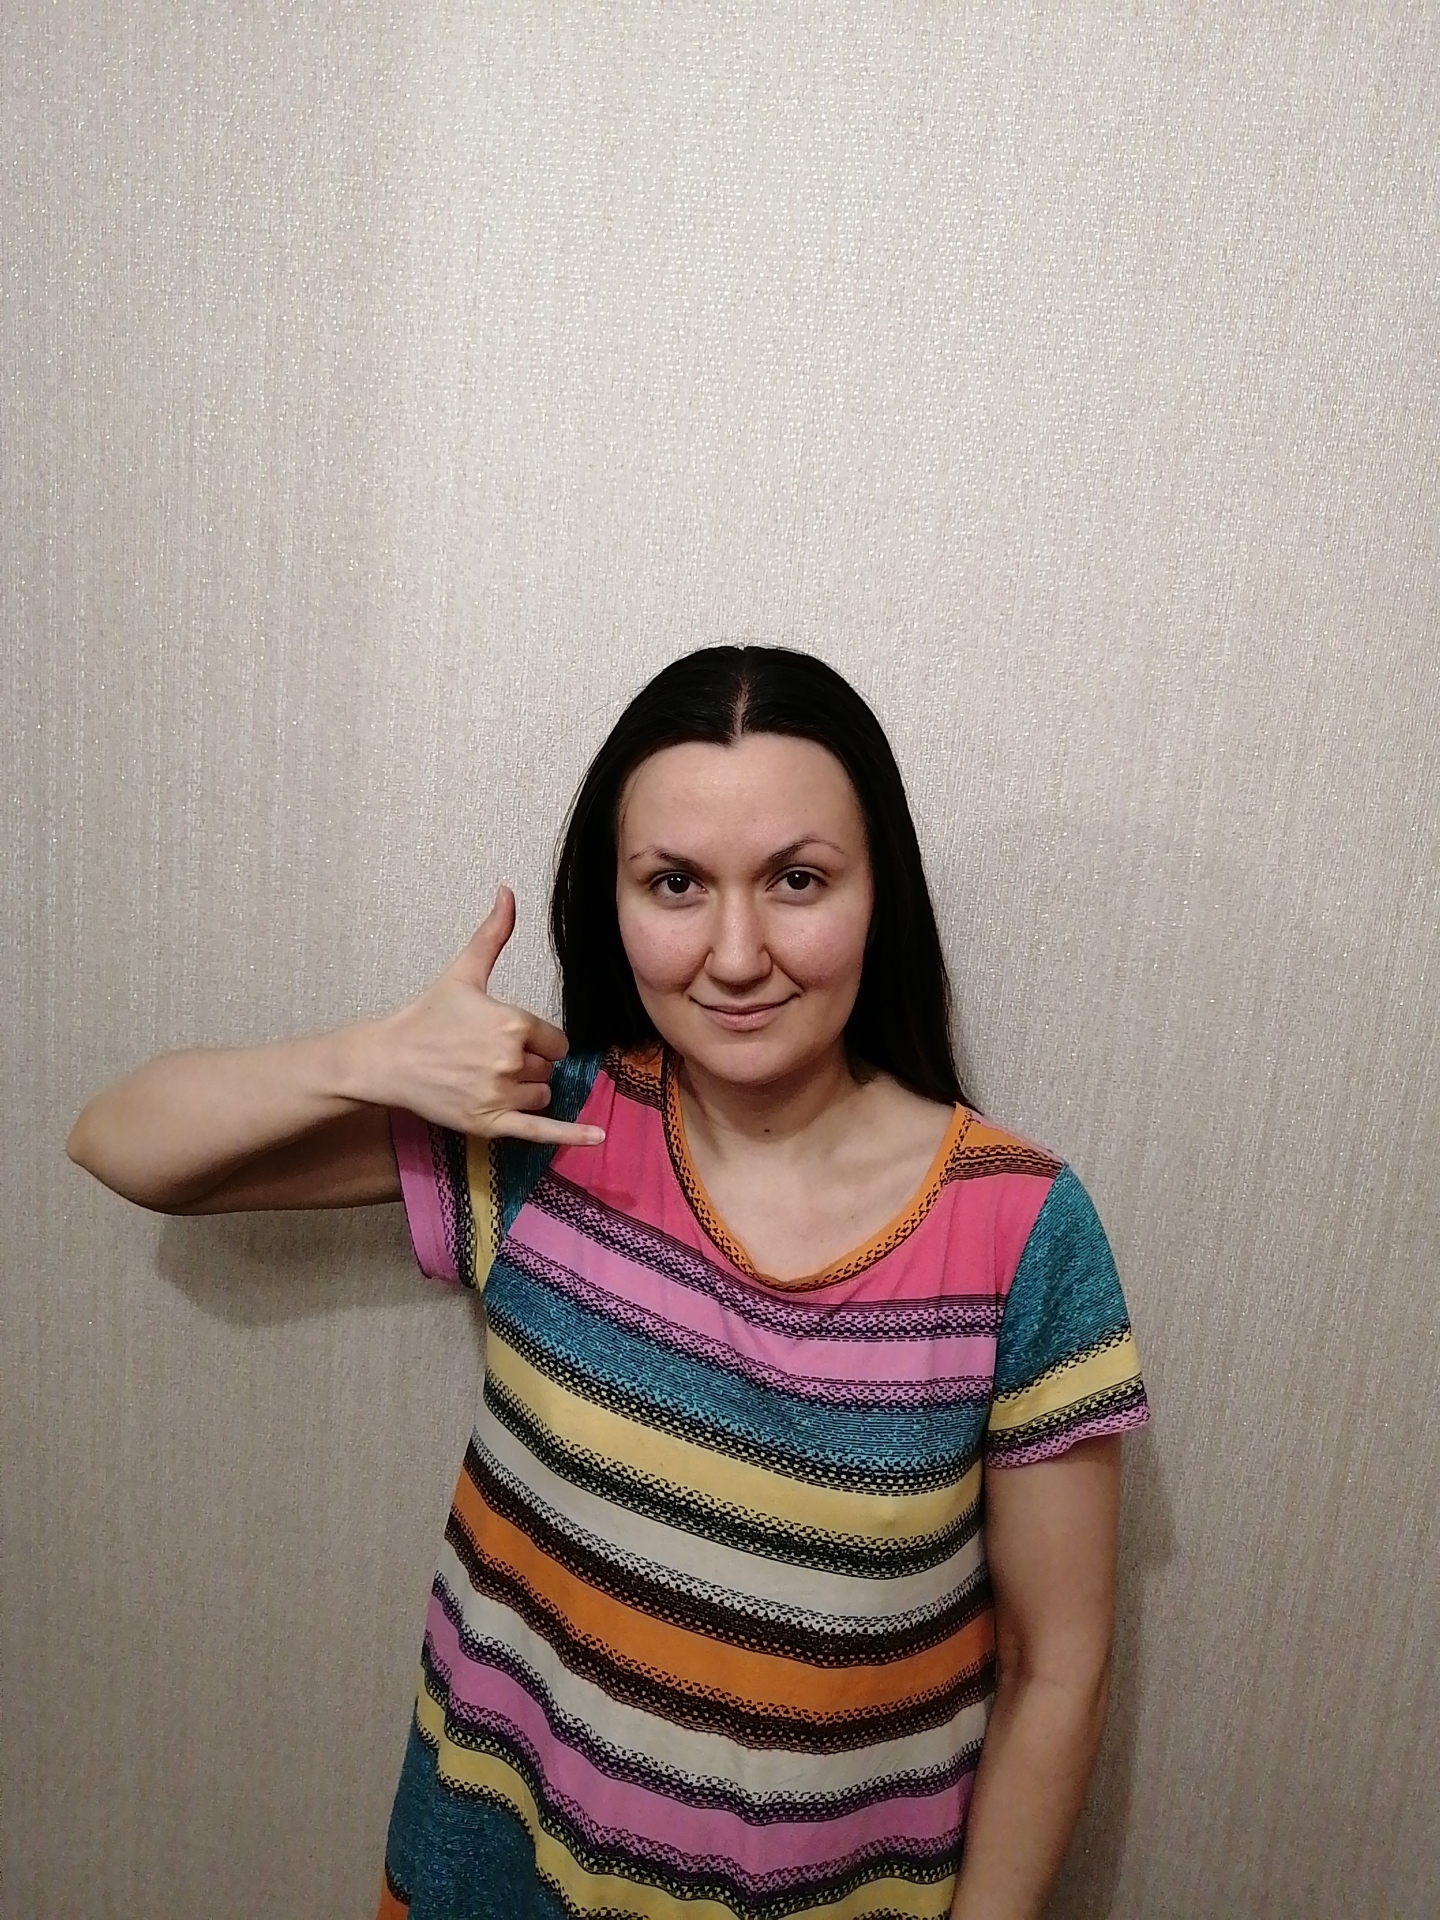
Label: clear